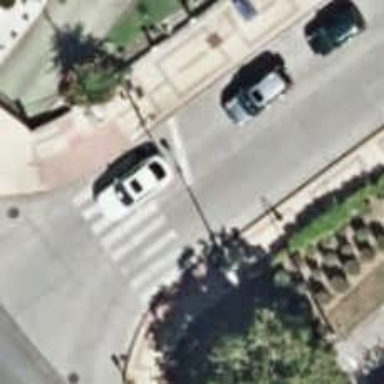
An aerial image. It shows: Traffic signals at road crossing.